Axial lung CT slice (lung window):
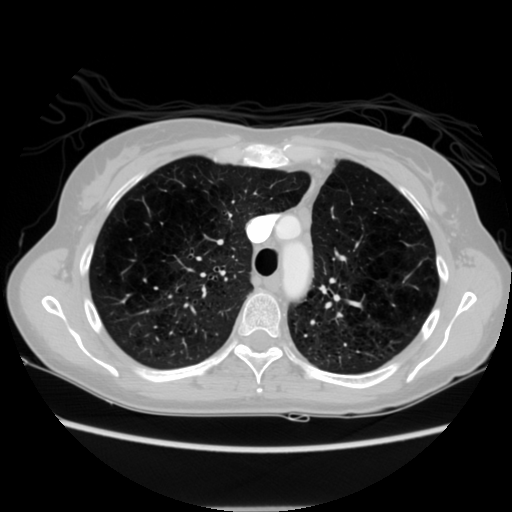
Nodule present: no